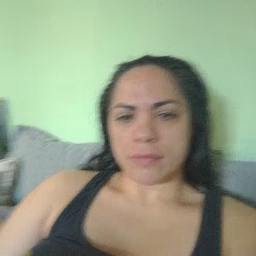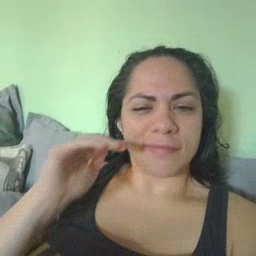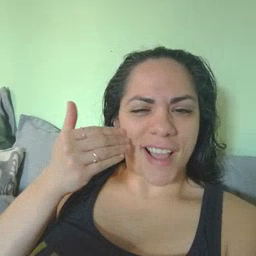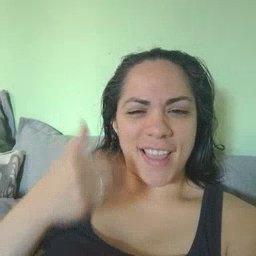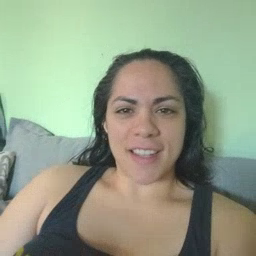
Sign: smile